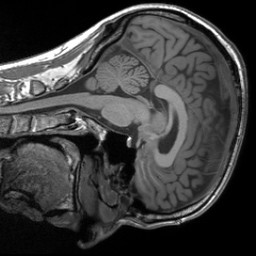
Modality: T1w
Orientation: sagittal
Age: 46
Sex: male
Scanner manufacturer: siemens
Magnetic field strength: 3 T
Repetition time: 1.9 s
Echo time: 0.00249 s